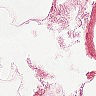
Metastatic tissue present: no